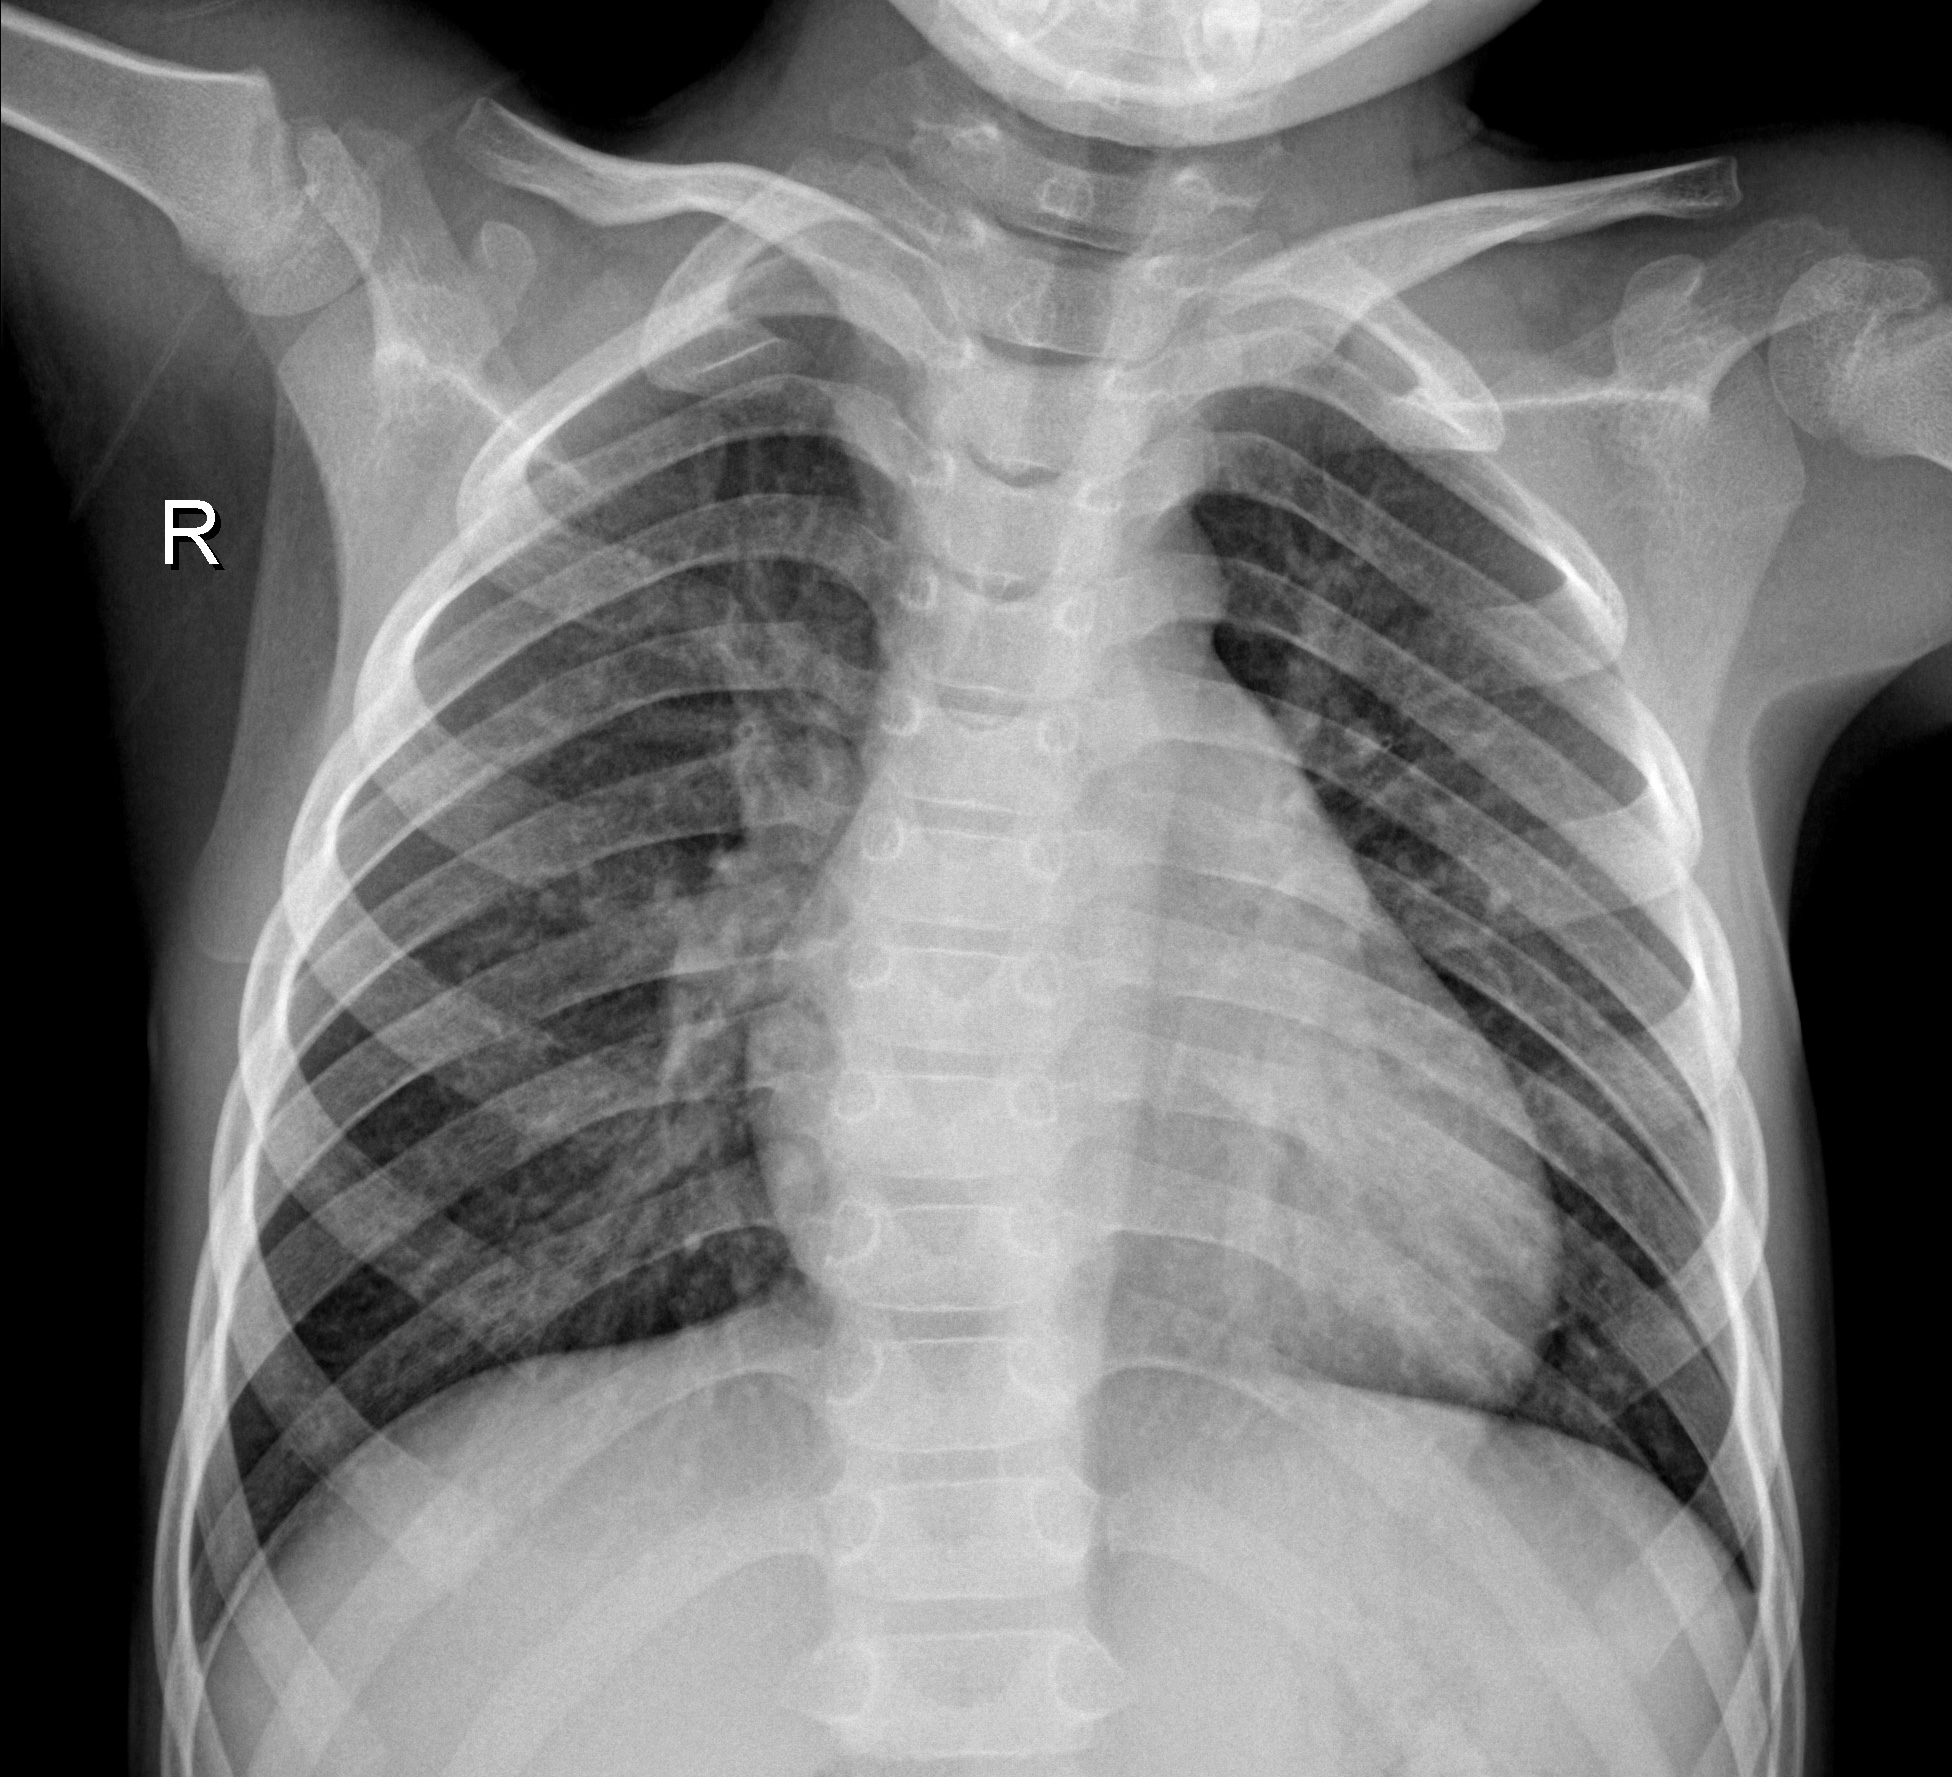
Diagnosis: NORMAL